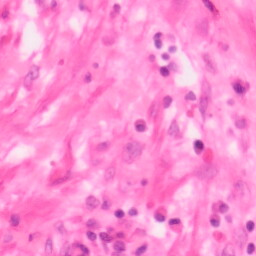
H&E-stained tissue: Colon